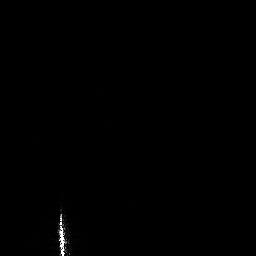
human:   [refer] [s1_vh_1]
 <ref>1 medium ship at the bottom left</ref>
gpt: <box>[[21, 80, 27, 99, 0]]</box>